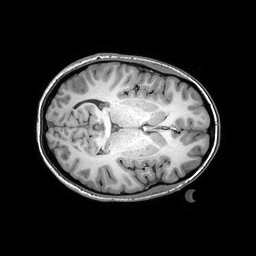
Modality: T1w
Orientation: axial
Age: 29
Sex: female
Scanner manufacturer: philips
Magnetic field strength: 3 T